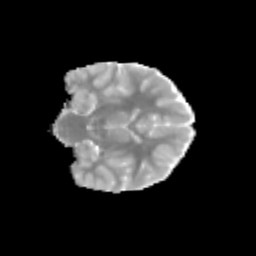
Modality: MD
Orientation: coronal
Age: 10
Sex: female
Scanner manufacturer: siemens
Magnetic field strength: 3 T
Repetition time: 3.8 s
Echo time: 0.07 s